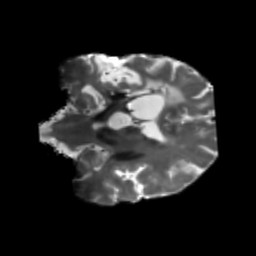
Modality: T2w
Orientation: coronal
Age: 59
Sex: male
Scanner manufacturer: siemens
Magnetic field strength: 3 T
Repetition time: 5.25 s
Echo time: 0.08 s